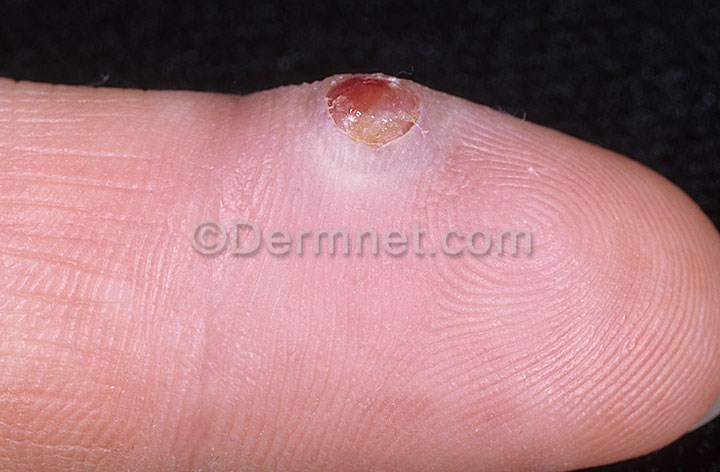
Disease: Vascular Tumors